Question: I want to create a path with d3.js that has dates for the x-axis. This is working perfectly, but my problem is, that my json-object isn't sorted so that the path is not correct:

I couldn't find a function that sorts my data - or do I have to write one by my own? If yes, I would try it but if there is another possibility.. ;)
'''
var line = d3.svg.line()
.interpolate("linear")
.x(function(d) { return x(d.finished_at); })
.y(function(d) { return y(d.result); });
svg.selectAll("path")
.data(data)
.enter().append("path")
.attr("class", "line")
.attr("d", line(data));
'''
Has anyone an idea? Thanks!
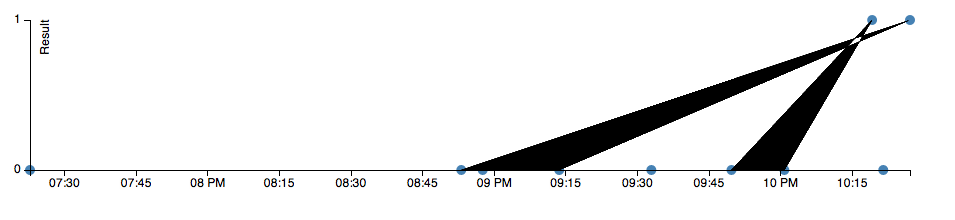
Answer: Have you looked at d3.ascending?
<URL>
or you can do this...
<URL>